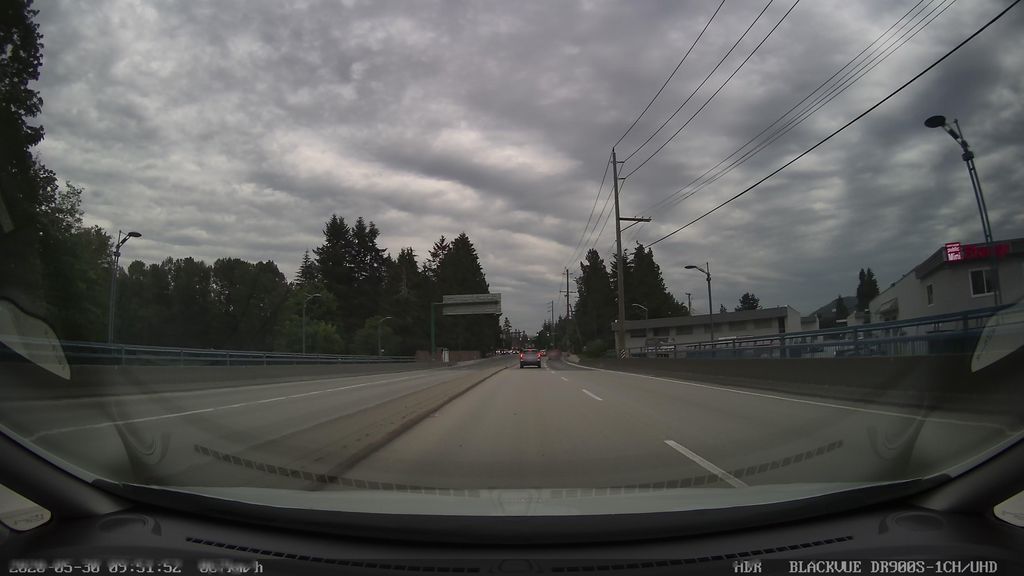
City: vancouver